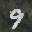
Label: 9